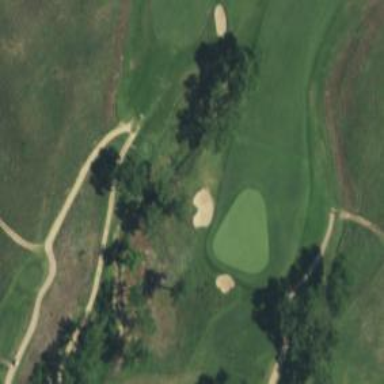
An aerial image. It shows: View of golf hole.